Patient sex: F
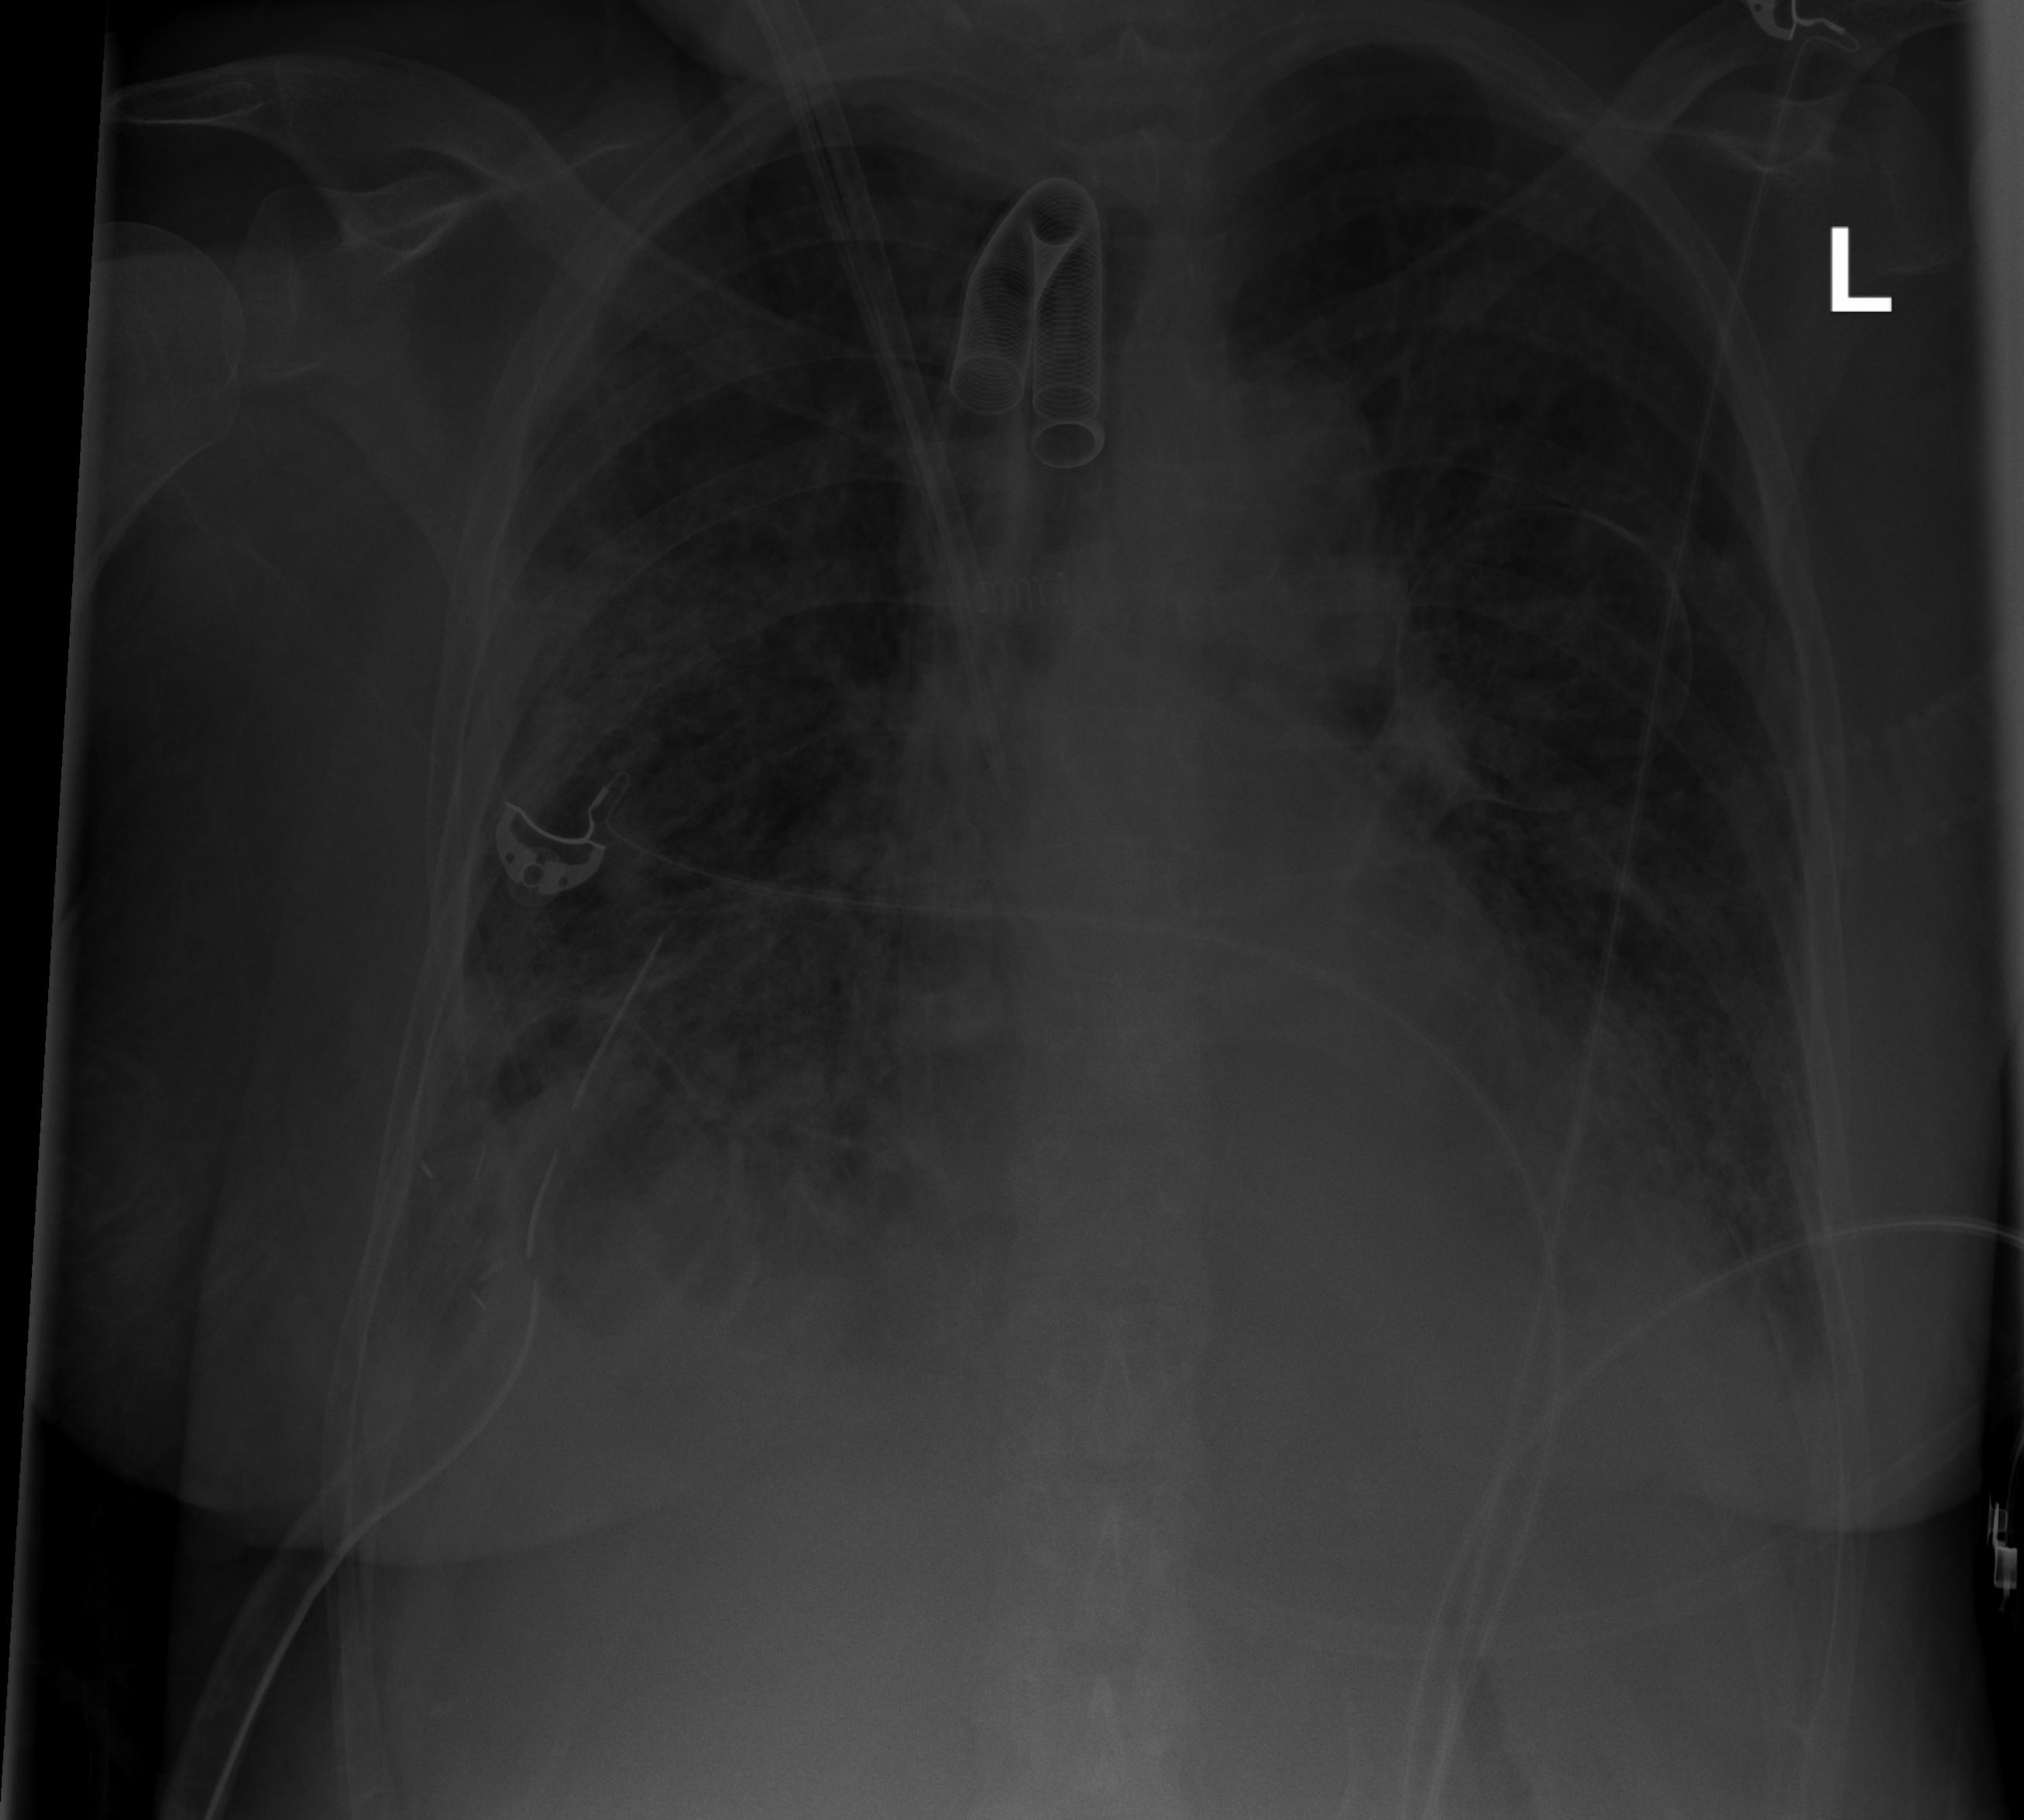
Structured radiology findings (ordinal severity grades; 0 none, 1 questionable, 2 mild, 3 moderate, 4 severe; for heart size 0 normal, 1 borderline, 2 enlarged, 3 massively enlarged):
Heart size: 0
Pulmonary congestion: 2
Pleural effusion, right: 2
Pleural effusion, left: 2
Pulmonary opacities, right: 3
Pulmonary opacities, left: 3
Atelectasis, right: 2
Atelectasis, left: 2